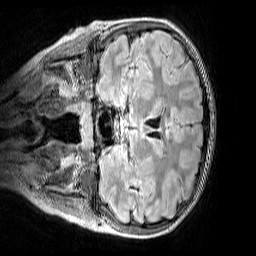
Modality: FLAIR
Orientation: coronal
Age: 11
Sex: female
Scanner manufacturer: siemens
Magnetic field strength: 3 T
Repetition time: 5 s
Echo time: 0.388 s